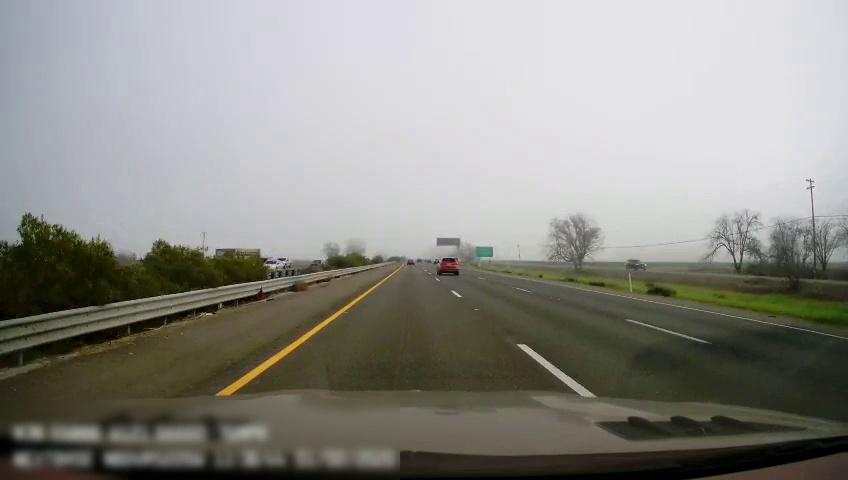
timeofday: Day
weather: Sunny
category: Drivable Space
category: Vehicles | Car
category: Vehicles | Truck
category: Vehicles | Car
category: Vehicles | Van
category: Vehicles | SUV
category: Lanes | Current Lane
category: Lanes | Current Lane
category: Lanes | Alternate Lane
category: Lanes | Alternate Lane
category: Traffic | Signs